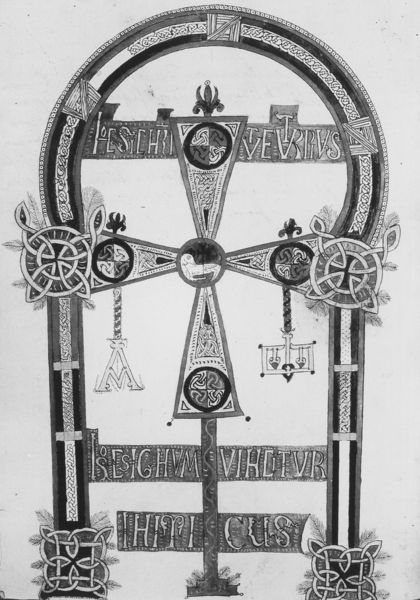
Titel: Fanlo Beatus
Institution: New York, Pierpont Morgan Library
Schlagwörter: gott, dreieck, fenster, grau, skizze, zeichnung, ornament, bild, kirche, boden, figur, kreis, schrift, bogen, figuren, bischof, wandteppich, inschrift, bögen, lamm, buch, kreuz, text, mosaik, christus, mittelalter, romanik, geistlich, petrus, zepter, buchmalerei, ding, orthodox, omega, alpha, a, m, h, freikirche, ichtys